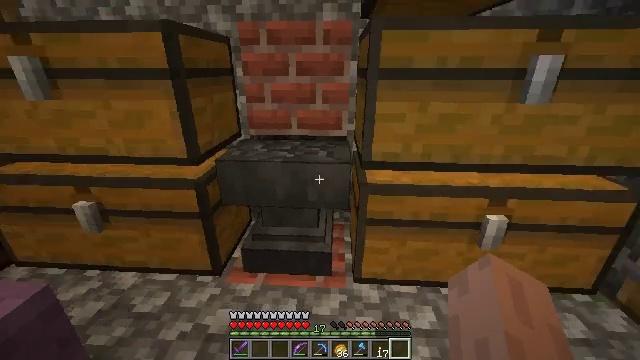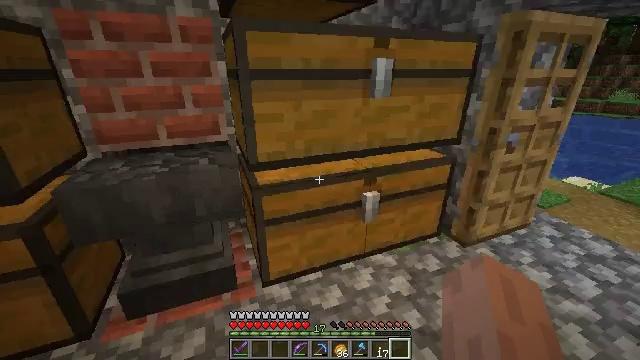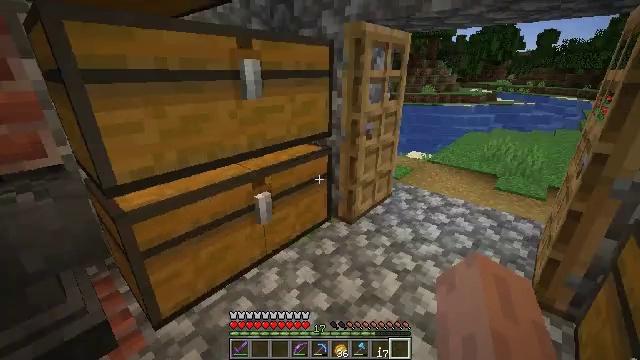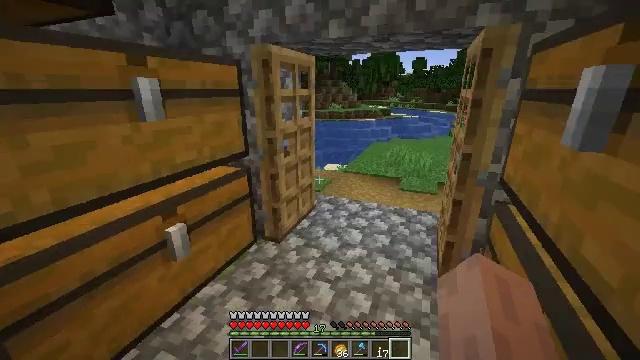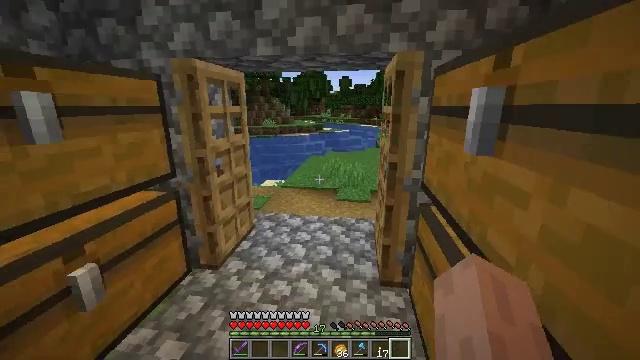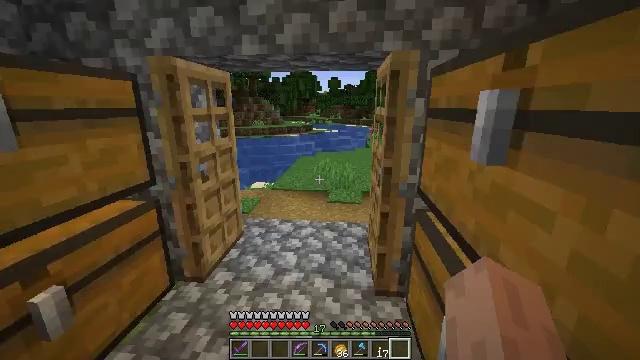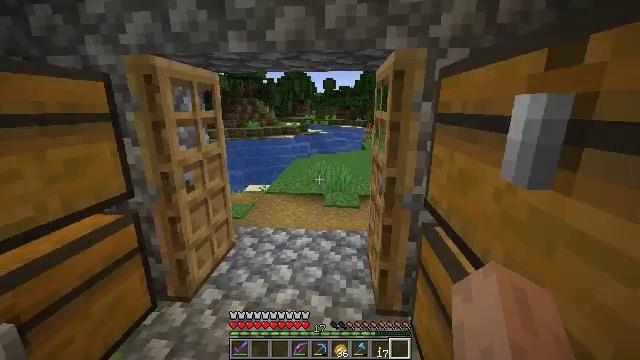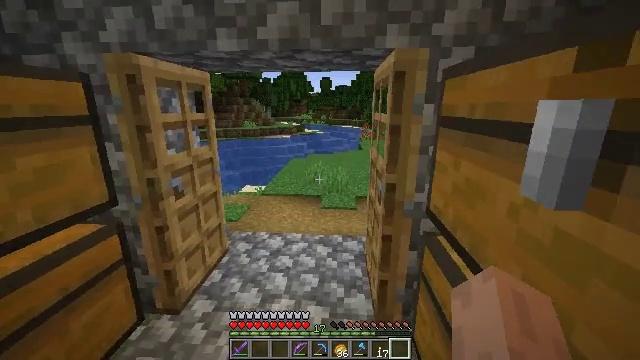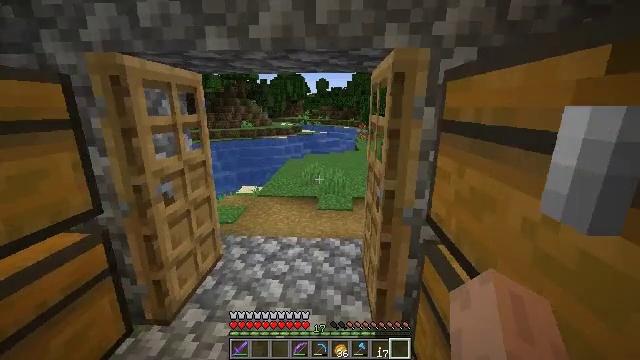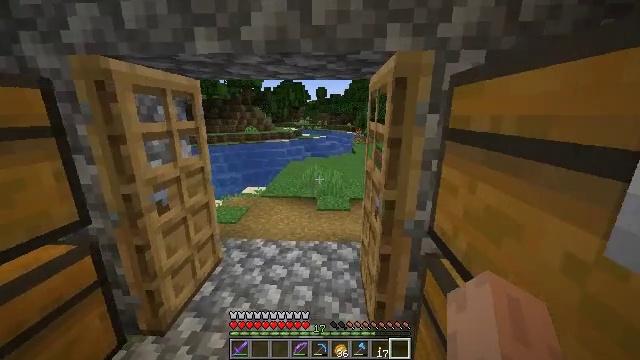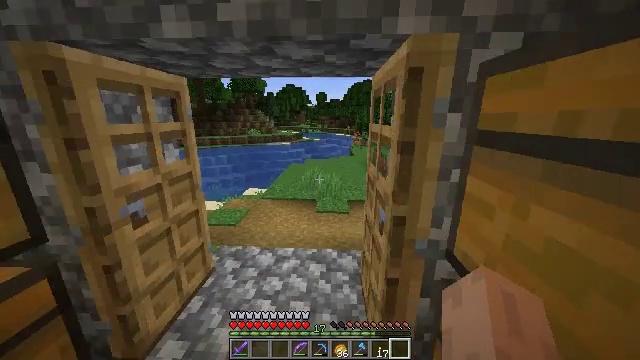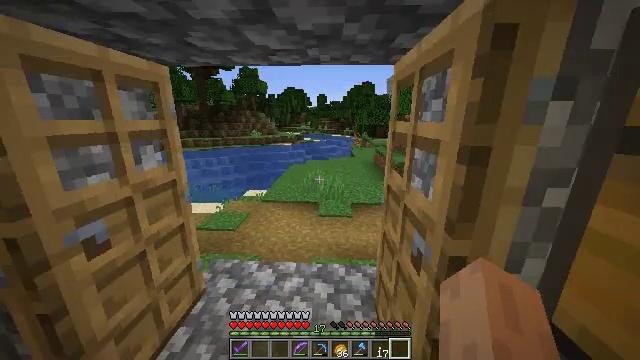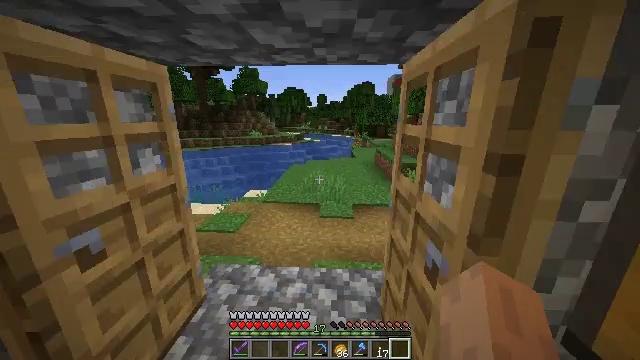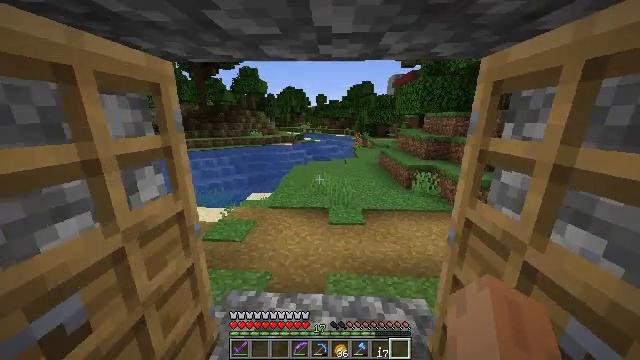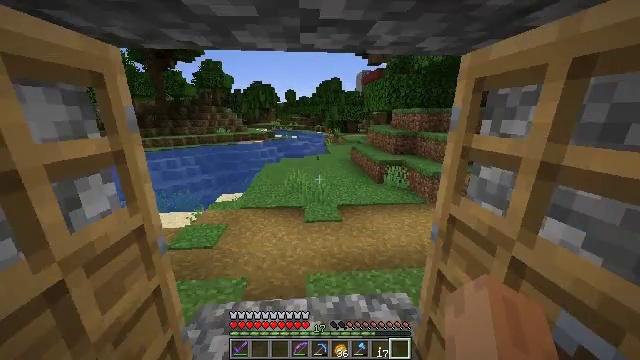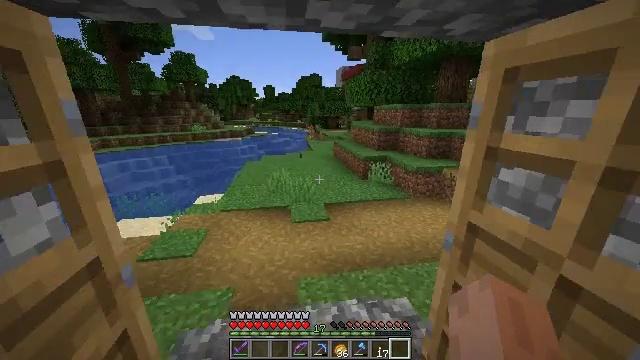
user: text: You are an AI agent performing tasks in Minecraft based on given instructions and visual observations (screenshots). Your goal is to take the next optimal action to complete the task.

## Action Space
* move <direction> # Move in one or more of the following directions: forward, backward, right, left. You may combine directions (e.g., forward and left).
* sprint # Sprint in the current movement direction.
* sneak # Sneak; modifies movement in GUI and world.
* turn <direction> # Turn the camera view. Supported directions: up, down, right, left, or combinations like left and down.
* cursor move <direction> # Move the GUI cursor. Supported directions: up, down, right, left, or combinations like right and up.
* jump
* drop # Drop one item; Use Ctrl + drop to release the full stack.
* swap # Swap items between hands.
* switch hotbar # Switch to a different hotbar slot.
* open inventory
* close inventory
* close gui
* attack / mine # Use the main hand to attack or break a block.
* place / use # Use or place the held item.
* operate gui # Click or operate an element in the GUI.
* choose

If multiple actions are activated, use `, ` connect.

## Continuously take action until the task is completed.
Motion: motion action
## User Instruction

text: Collect the white banner for decoration.
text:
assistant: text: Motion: turn right
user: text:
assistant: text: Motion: turn right
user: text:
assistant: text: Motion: turn right and up
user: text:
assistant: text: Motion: move forward, turn right and up
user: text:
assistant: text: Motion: move forward, turn right
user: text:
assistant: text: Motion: turn right
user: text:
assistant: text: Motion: move forward
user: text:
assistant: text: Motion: move forward
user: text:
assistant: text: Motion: move forward
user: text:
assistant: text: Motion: move forward
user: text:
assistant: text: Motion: move forward and move left
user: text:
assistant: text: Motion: move forward and move left
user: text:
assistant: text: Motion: move forward and move left
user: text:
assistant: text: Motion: move forward, turn right
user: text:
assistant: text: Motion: move forward, turn right and down
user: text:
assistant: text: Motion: move forward, turn right
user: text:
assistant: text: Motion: move forward
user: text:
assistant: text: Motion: move forward
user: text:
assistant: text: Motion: move forward
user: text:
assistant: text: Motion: move forward
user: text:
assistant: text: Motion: move forward, turn right and down
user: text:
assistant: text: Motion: move forward, turn right
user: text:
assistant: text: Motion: move forward, turn right
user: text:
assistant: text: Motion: move forward, turn right
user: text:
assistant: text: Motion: move forward, turn right
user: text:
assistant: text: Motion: move forward, turn right
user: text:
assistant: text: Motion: move forward, turn right
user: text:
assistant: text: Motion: move forward, turn right
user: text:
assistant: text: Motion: move forward, turn right
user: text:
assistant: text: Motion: move forward, turn right